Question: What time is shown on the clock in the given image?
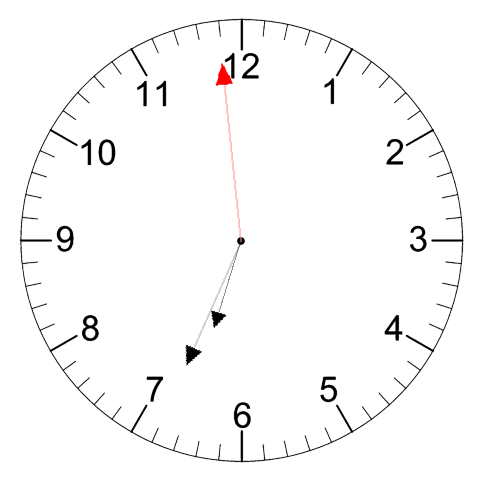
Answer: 06:33:59